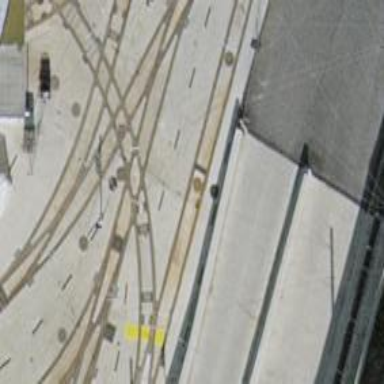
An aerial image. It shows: Railway crossing.